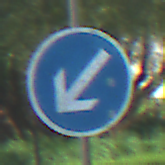
Verkehrszeichen: VorgeschriebeneVorbeifahrtLinks
Umgebung: Outdoor, Urban
Tageszeit: MorningAfternoon
Wetter: PartlyCloudy
Licht: Natural
Jahreszeit: NotSpecified
Kontrast: LowContrast